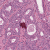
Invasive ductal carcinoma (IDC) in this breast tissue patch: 0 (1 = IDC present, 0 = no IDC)